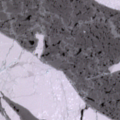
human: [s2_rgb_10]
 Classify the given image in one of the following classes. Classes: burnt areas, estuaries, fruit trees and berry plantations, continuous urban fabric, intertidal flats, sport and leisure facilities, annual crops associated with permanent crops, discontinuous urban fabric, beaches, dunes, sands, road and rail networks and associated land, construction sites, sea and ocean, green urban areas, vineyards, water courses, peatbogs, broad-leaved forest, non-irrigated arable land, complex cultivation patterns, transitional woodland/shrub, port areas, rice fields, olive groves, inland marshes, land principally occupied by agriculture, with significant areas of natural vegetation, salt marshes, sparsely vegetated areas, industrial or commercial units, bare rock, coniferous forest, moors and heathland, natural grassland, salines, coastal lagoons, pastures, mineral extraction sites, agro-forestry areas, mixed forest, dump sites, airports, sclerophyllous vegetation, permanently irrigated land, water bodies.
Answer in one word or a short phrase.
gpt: sea and ocean